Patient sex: M
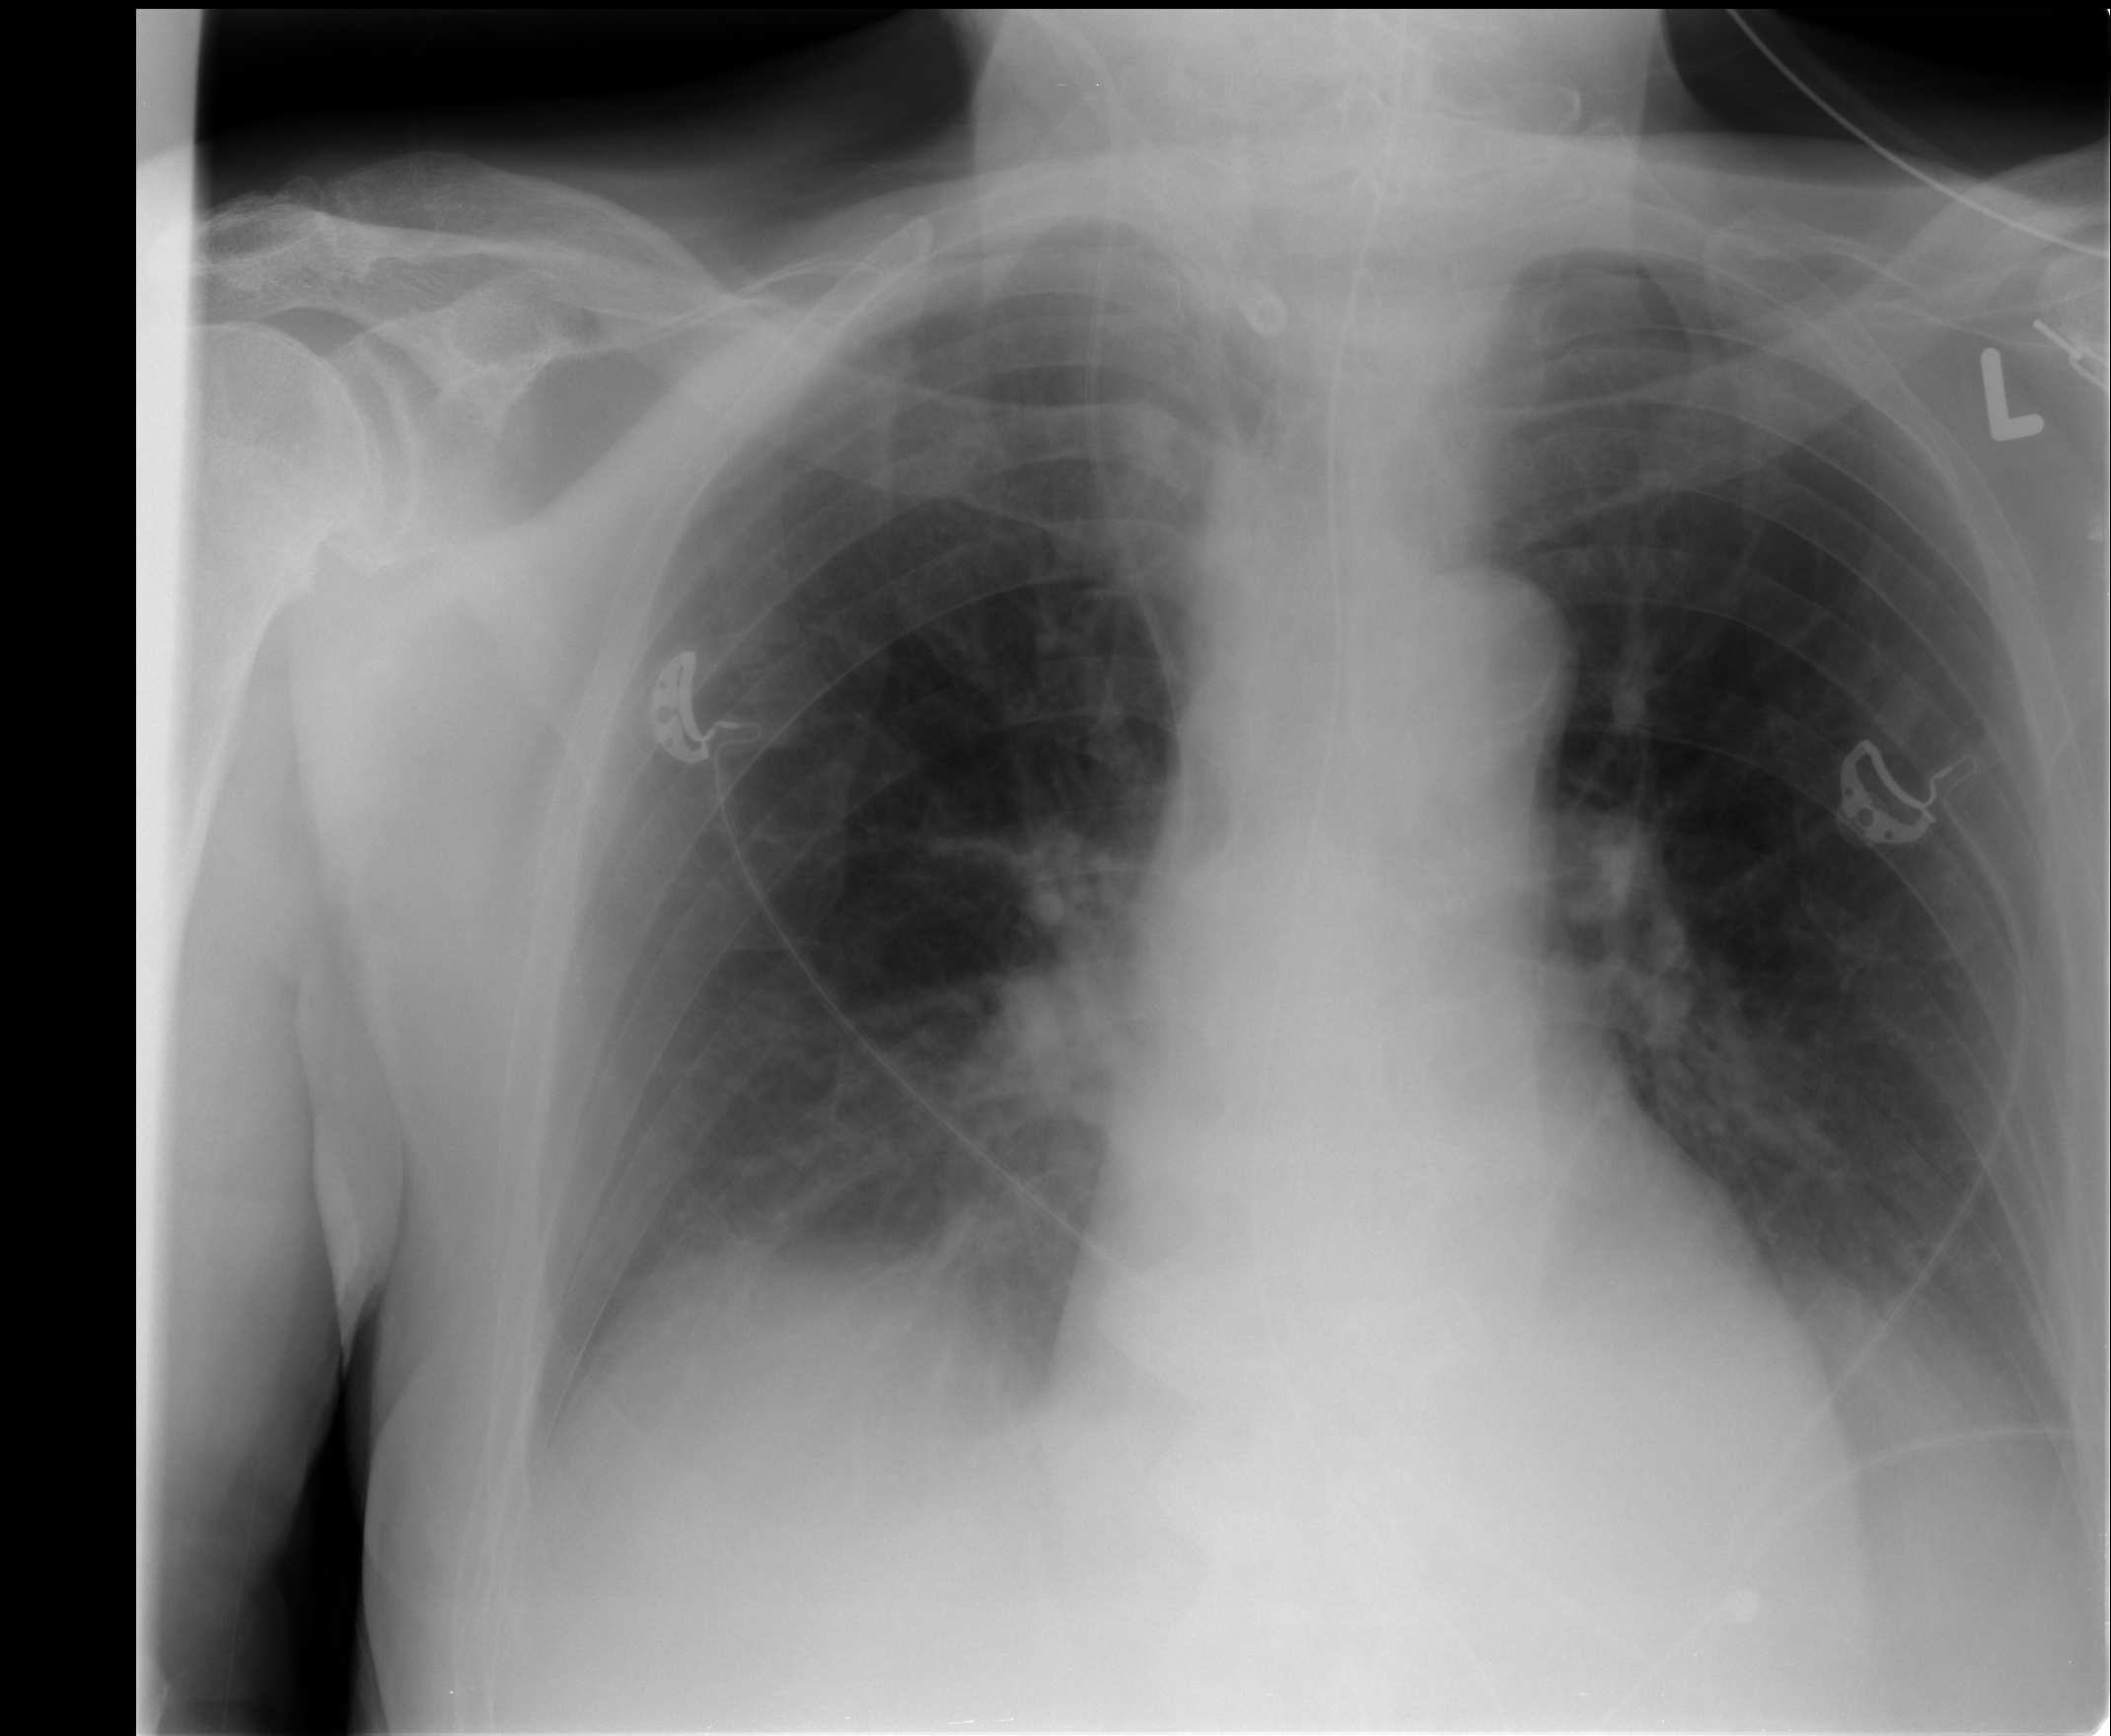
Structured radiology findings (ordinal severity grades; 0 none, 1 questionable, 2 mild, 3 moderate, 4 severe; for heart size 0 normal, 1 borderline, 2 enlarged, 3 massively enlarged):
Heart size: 0
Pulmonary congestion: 1
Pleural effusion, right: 2
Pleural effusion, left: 0
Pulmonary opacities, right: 2
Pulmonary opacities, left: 2
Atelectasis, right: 2
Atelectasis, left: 2